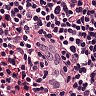
Metastatic tissue present: no